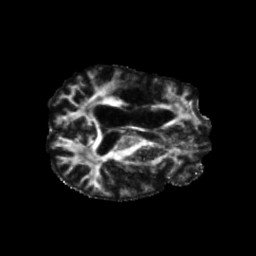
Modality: FA
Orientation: axial
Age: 58
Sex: male
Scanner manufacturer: siemens
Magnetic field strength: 3 T
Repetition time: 5.25 s
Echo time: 0.08 s